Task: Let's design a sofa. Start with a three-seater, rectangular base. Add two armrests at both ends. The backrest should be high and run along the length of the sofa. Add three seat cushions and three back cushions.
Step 242:
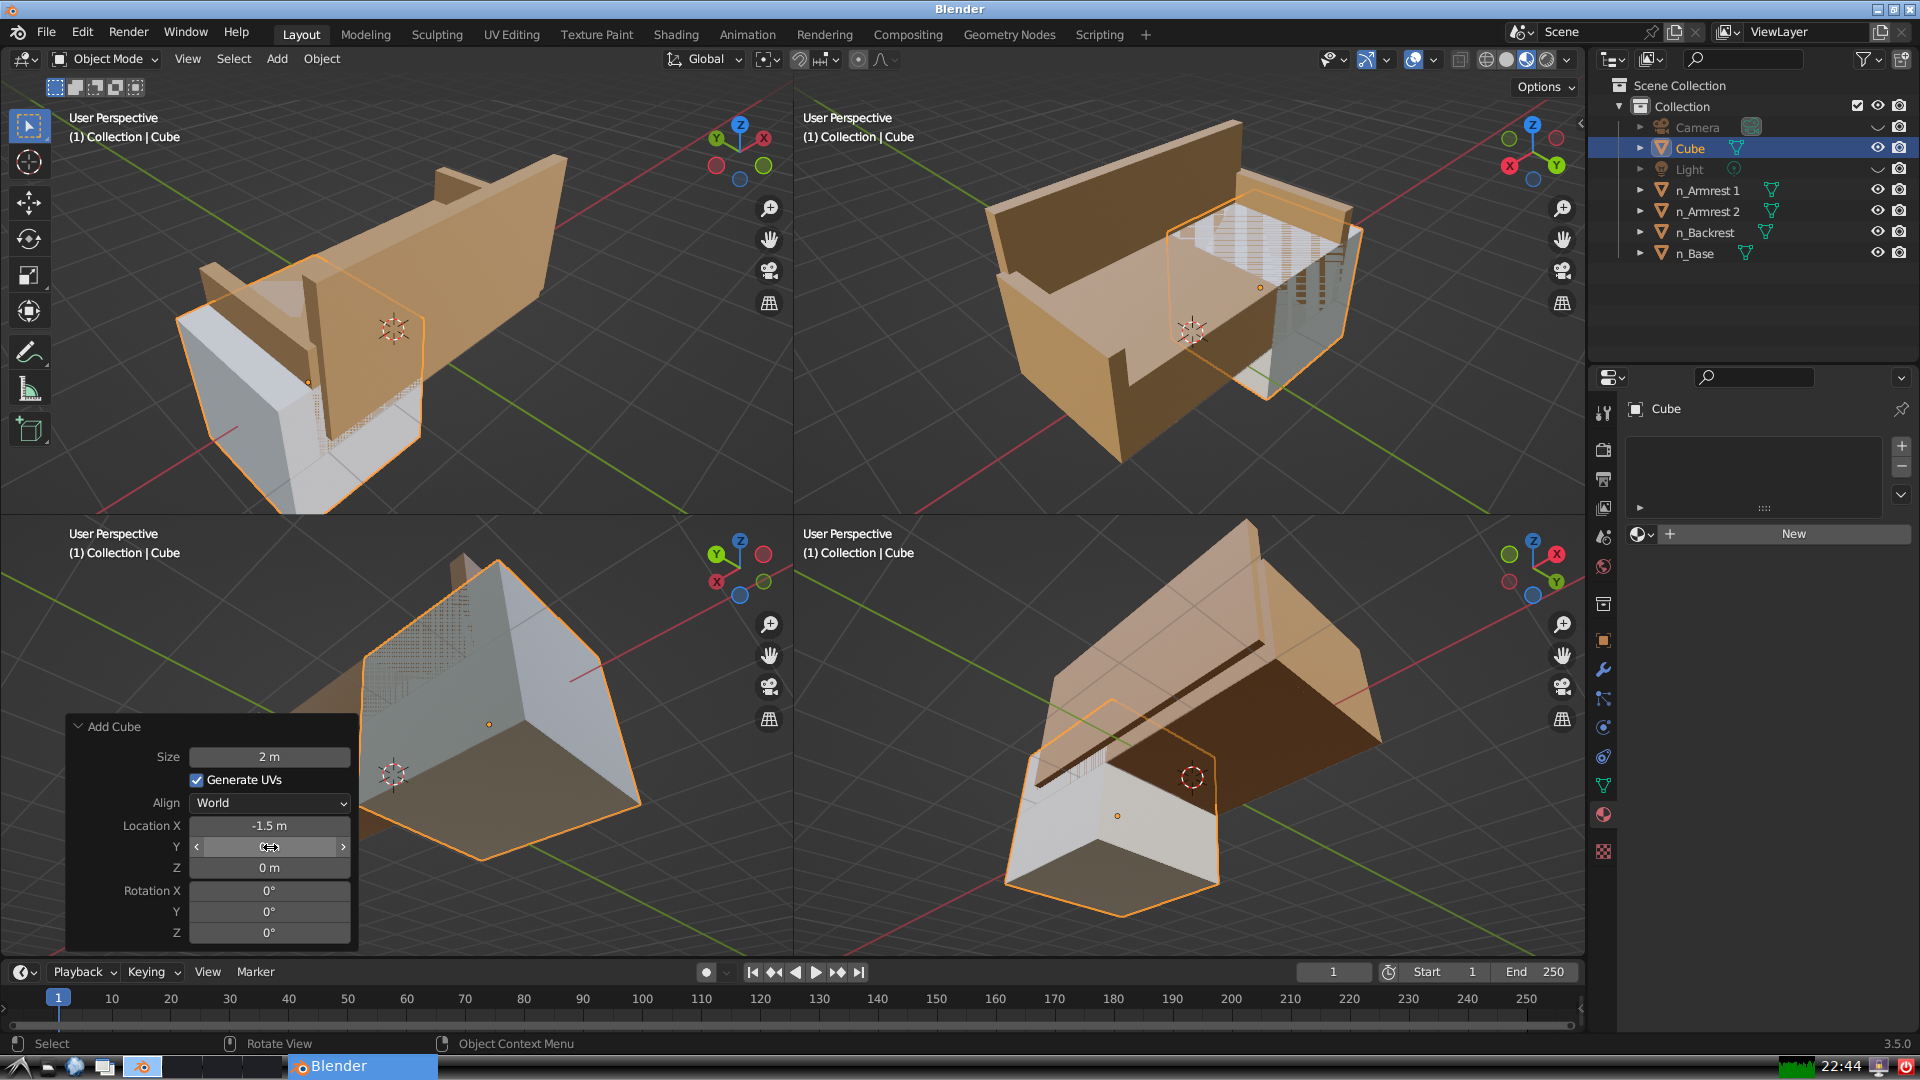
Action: click: no